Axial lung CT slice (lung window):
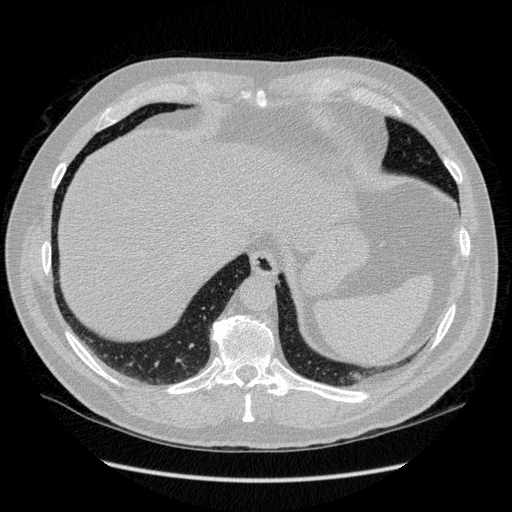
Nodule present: no